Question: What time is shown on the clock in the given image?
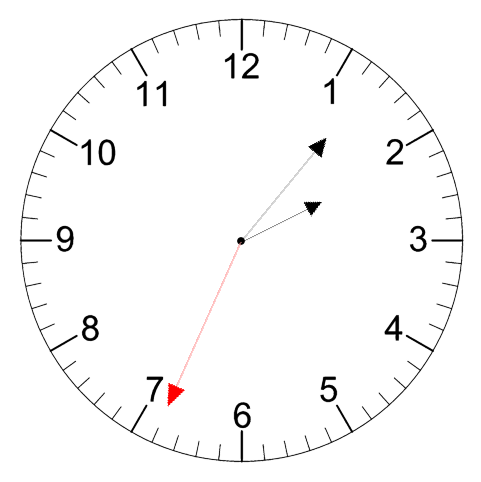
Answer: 02:06:34